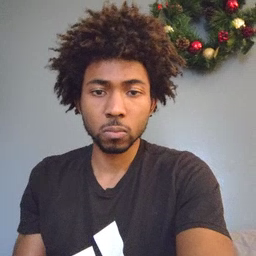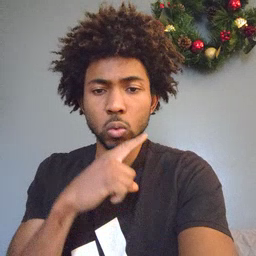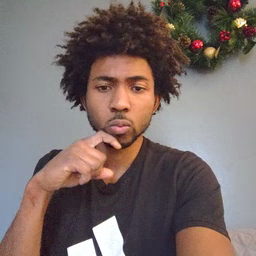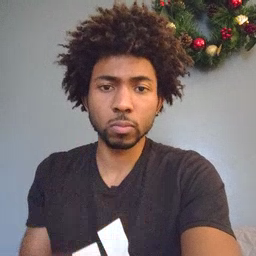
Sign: dry